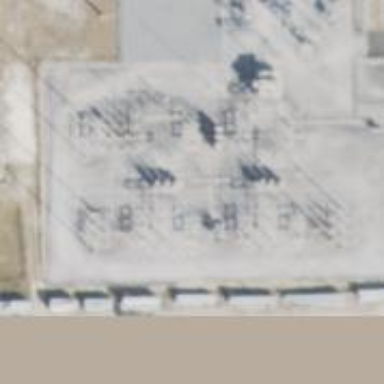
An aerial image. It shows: Switch used for power control.